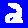
Digit: 2